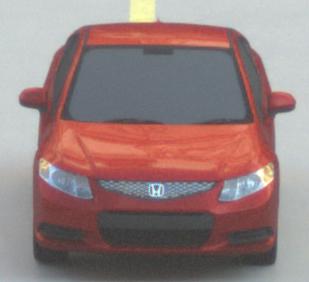
Make: Honda
Model: Civic Limousine 1.8
Detailed model: Civic (IX) Limousine
Model produced from: 2014/05
Model produced until: 2017/06
Doors: 4
Color: red
Road condition: dry road
Daytime: morning or afternoon
Contrast: low contrast